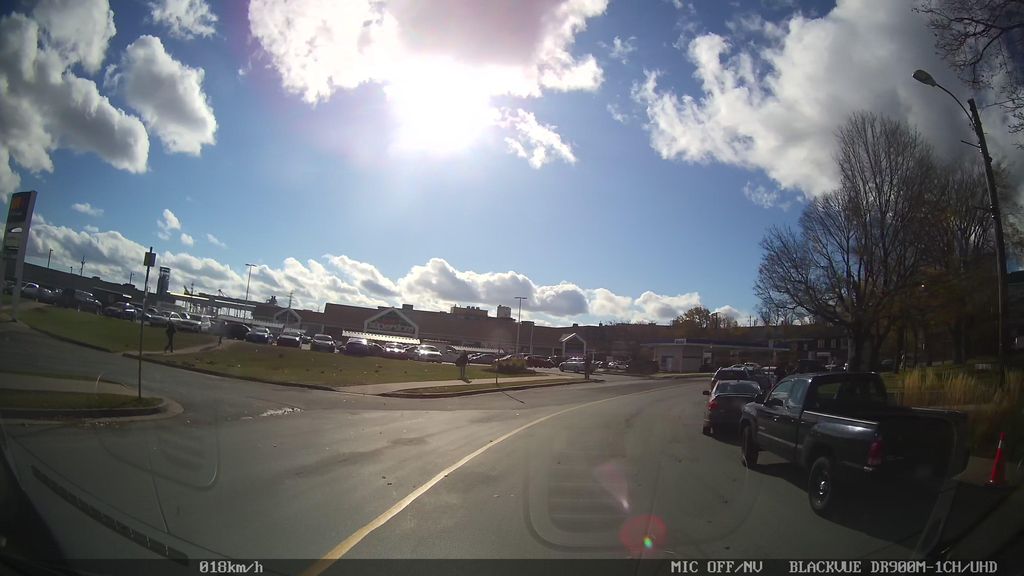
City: halifax